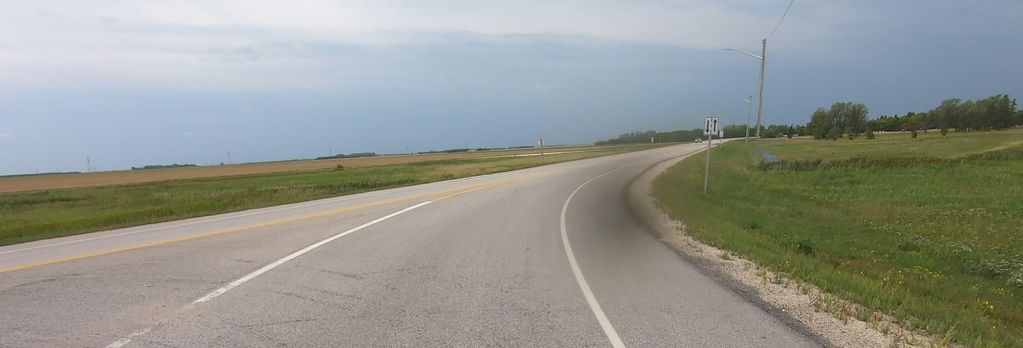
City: winnipeg